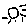
Label: sun